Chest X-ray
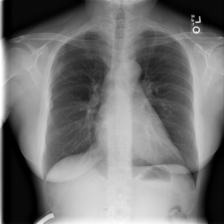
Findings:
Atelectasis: negative
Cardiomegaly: negative
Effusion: negative
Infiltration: negative
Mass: positive
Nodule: negative
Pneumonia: negative
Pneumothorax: negative
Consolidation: negative
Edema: negative
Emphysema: negative
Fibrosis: negative
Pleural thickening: negative
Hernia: negative